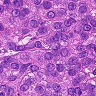
Metastatic tissue present: yes